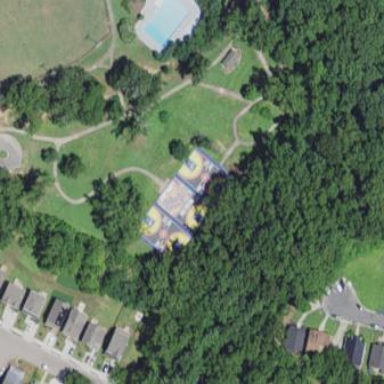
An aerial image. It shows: Basketball court located in leisure land pitch.